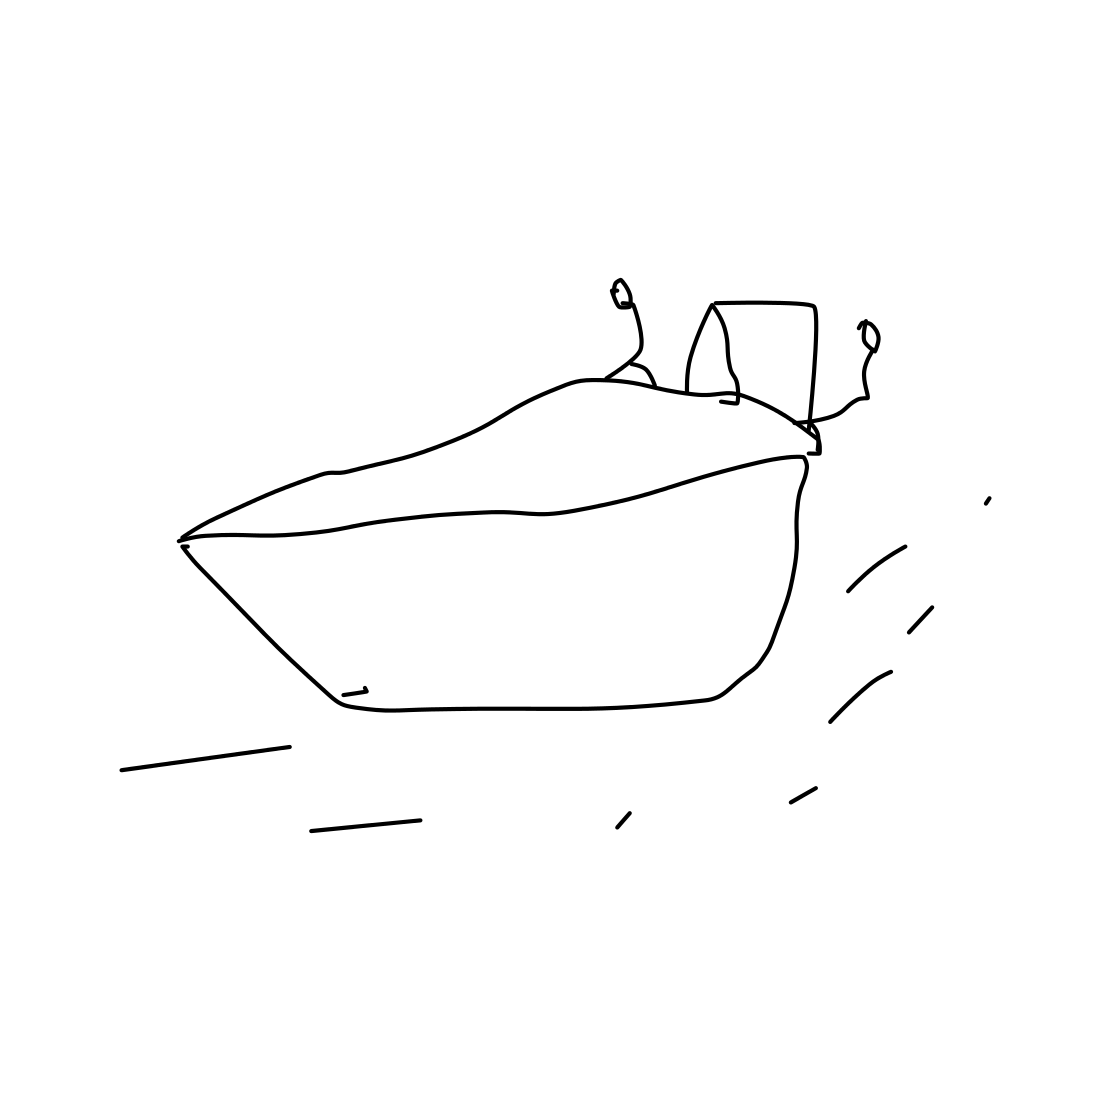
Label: speed-boat